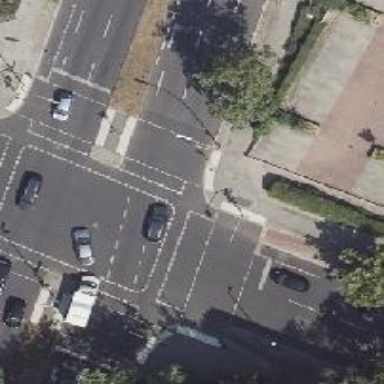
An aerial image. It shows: Tertiary road with asphalt surface. There is separate sidewalk and lanes for cyclists on both sides.